Question: Given the following picture :
How can I find the number of 'T''s in the picture ?
I'm not after a matlab code , however I would appreciate for an algorithm or
some kind of an explanation how to approach the problem .
Regards
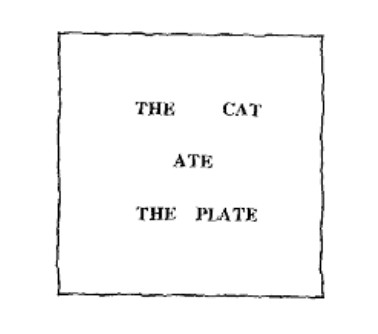
Answer: Simple template matching would probably do it. You simply cut out one of the Ts and then find the RMS error signal for each shift of the template (the T).
Pseudo code
'''
for each x-position of T in image
for each y-position of T in image
err(x,y) = sqrt(sum(sum((T - image(x:x+Tsizex, y:y+Tsizey)).^2)))
end end
ErrBinary = err < detectionThreshold
'''
Now, each 1 in the errBinary is a detection. Depending on the resolution of the image, you might get a number of 1s in a cluster for each T in the image. One way to fix that could to iteratively pick a 1, and then clear all other ones in the neighbourhood. In this way you are actually defining a limit for how close Ts can be in order to be detected as two individual Ts.
Explanation of template comparison:
Basically what this method does, is to compare the reference template (a small image of a T in this case) to every possible location in the original image. For every location the error is calculated as a scalar RMS value of the difference if the two. So, the two for loops simply pick all possible sub images with a size of the template from the original image and use them to build an error surface. A small value in this surface will mean a good match between the template and sub image for that particular location. The location of the match in the original image corresponds to the location of the minimum in the error surface.
Regards